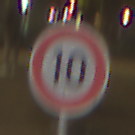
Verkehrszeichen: Geschwindigkeit10
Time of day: Night
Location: Outdoor (Urban)
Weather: Clear
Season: NotSpecified
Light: Artificial